Question: I have a Java Swing application which has a <URL> inside it. I want to assign a minimum width to the field so it is expanded no matter what. I even tried starting it with some text inside the field to no avail.
Edit: The Layout is a GridBagLayout for that particular area.

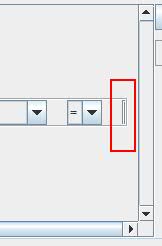
Answer: It depends on what layout you are using but try
'''
TextField.setPreferredSize(new Dimension(150, 23));
'''
or initialize the text field with
'''
JTextField TextField = new JTextField(20);
'''